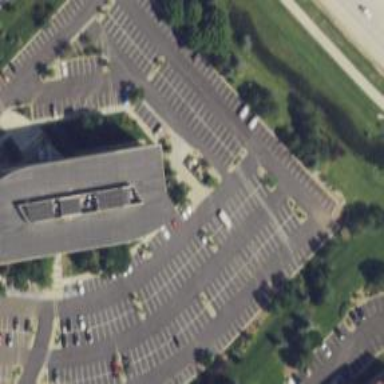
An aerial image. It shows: Office building.